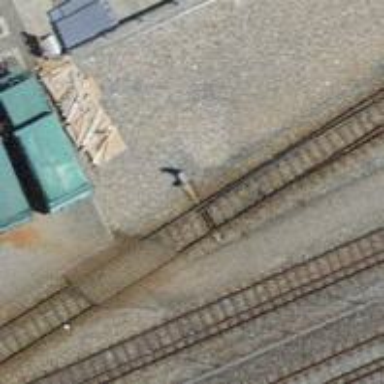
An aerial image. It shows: Railway switch.